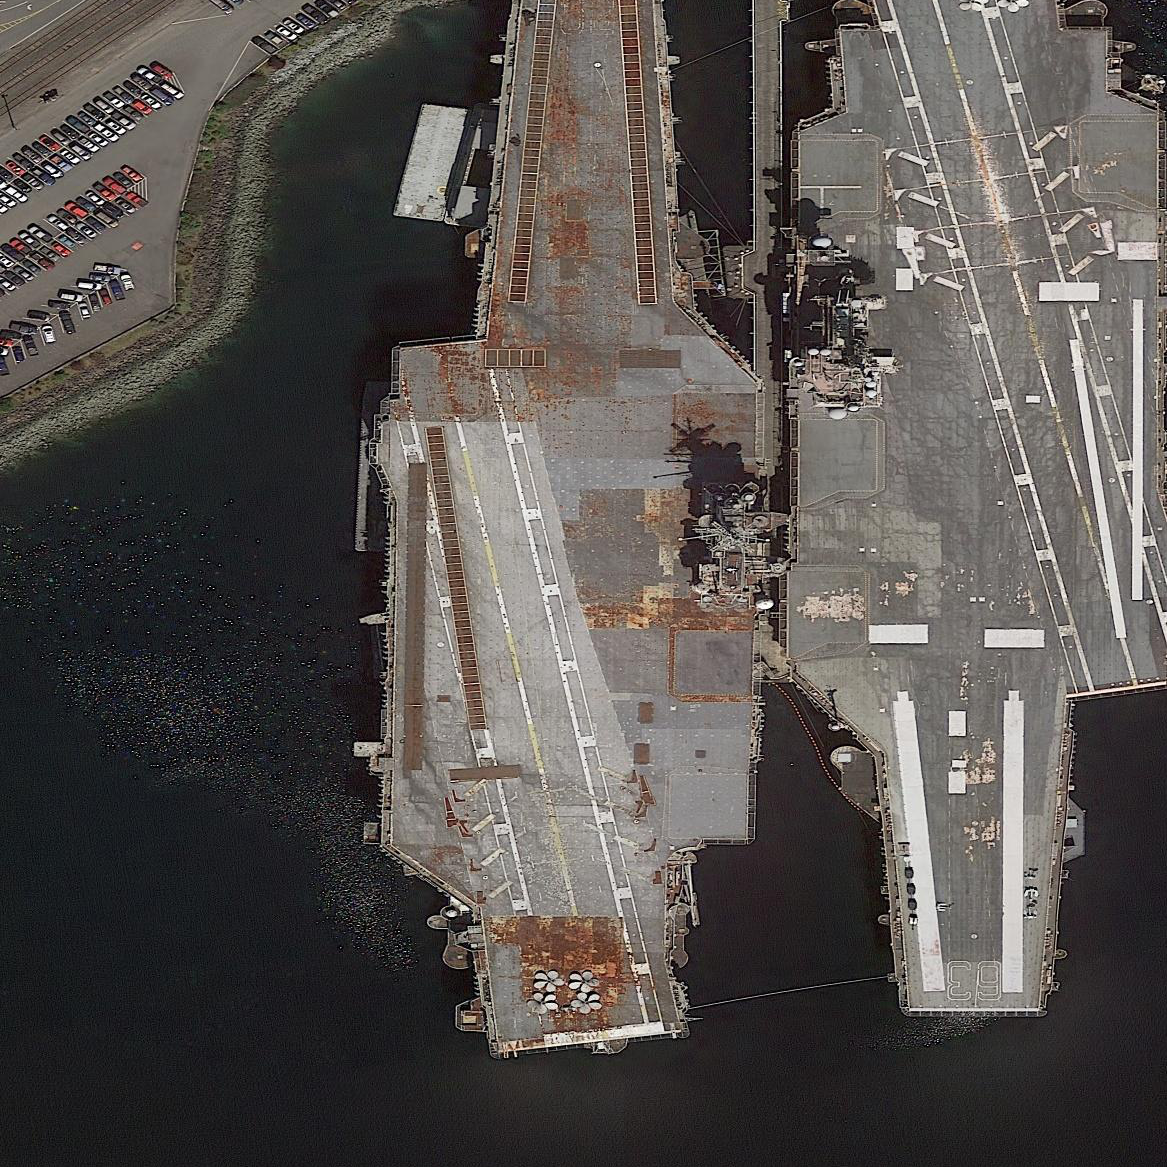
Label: aircraft_carrier